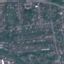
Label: Residential